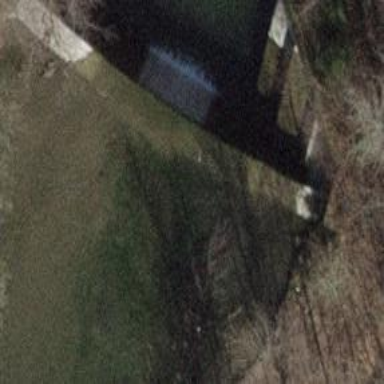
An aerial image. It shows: Weir along the waterway.